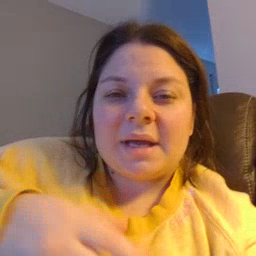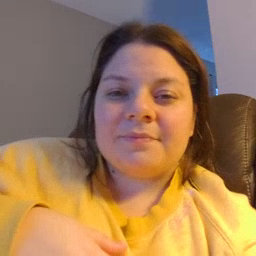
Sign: puppy